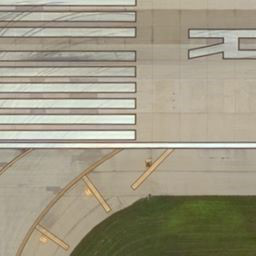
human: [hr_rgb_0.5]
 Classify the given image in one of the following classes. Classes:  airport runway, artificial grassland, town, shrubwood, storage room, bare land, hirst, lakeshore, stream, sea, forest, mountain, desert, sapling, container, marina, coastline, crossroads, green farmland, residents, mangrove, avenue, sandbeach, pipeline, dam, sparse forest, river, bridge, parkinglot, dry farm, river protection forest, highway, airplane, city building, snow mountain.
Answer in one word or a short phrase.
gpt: airport runway